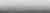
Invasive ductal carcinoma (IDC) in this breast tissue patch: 0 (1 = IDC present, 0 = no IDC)